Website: walmart
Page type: customer-info-address
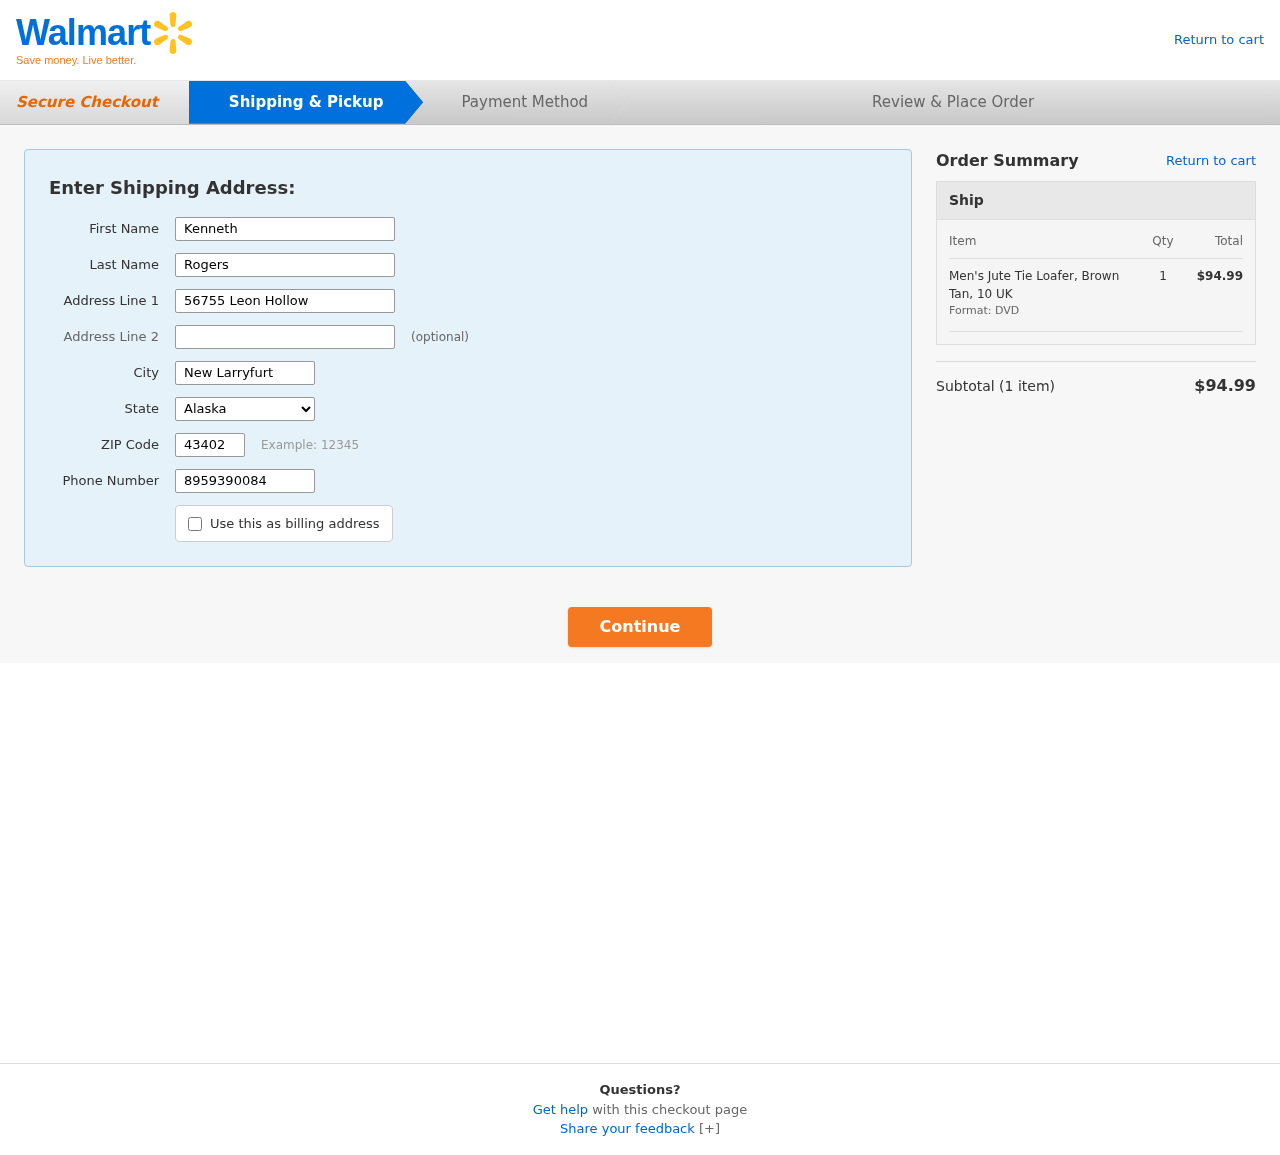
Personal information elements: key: PII_CITY
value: New Larryfurt
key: PII_FIRSTNAME
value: Kenneth
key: PII_LASTNAME
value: Rogers
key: PII_PHONE
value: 8959390084
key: PII_POSTCODE
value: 43402
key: PII_STATE
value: Alaska
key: PII_STREET
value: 56755 Leon Hollow
Product elements: key: PRODUCT1_NAME
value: Men's Jute Tie Loafer, Brown Tan, 10 UK
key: PRODUCT1_QUANTITY
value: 1
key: PRODUCT1_LINE_TOTAL
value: $94.99
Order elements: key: ORDER_NUM_ITEMS
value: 1
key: ORDER_SUBTOTAL
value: $94.99